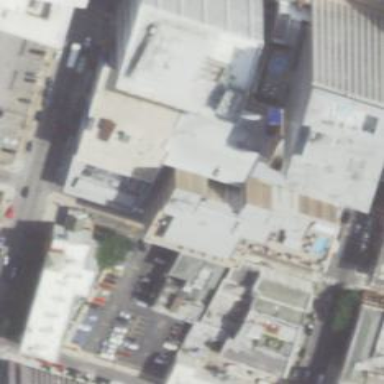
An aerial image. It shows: Hotel.